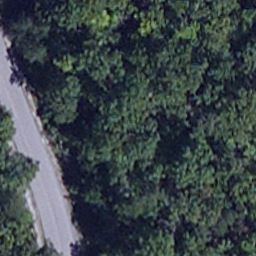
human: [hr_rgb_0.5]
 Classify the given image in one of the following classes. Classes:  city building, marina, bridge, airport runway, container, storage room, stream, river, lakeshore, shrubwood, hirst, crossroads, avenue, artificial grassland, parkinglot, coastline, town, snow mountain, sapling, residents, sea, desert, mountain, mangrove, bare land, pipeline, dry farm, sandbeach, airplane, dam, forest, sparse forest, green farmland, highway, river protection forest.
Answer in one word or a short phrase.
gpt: avenue